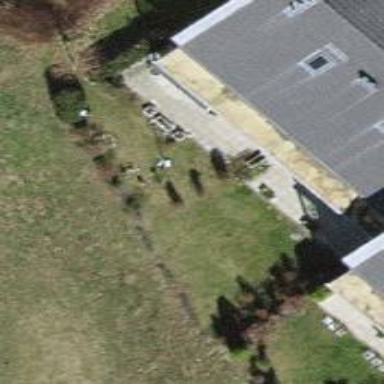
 designed for leisure activities on land."